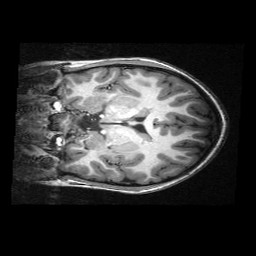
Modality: T1w
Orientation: coronal
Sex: male